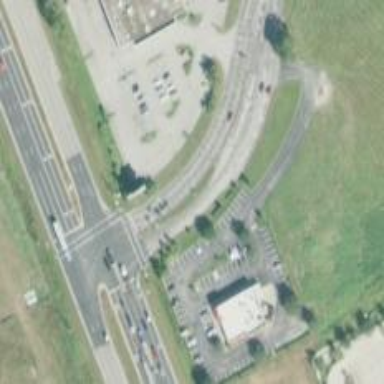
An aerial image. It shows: Crossing road.